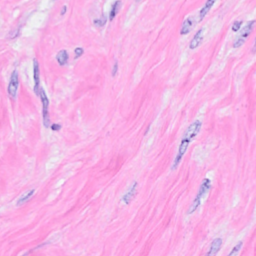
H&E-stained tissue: Breast